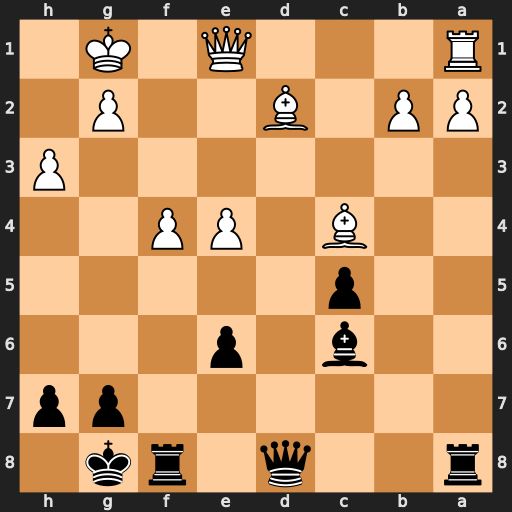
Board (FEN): r2q1rk1/6pp/2b1p3/2p5/2B1PP2/7P/PP1B2P1/R3Q1K1
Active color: b
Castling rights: -
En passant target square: -
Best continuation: Qd4+ Kh2 Qxc4